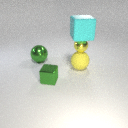
large green metal sphere behind large yellow rubber sphere